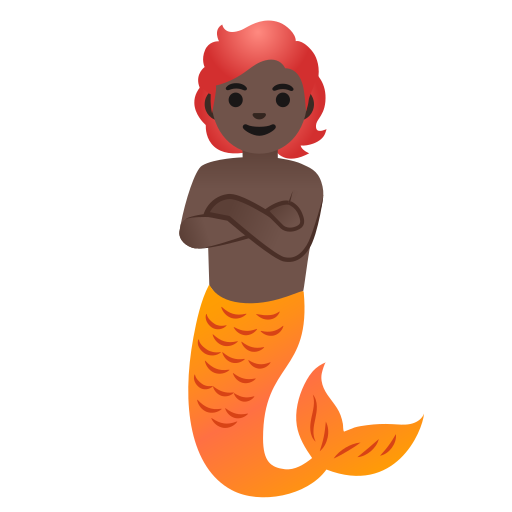
Emoji: 🧜🏿